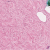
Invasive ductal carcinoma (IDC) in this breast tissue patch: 0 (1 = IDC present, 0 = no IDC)